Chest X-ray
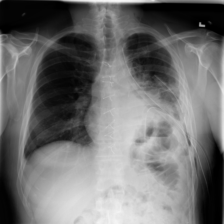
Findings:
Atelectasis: negative
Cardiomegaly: negative
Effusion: negative
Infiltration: negative
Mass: negative
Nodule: negative
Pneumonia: negative
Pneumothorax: positive
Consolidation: negative
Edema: negative
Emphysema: negative
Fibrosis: negative
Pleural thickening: negative
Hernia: negative